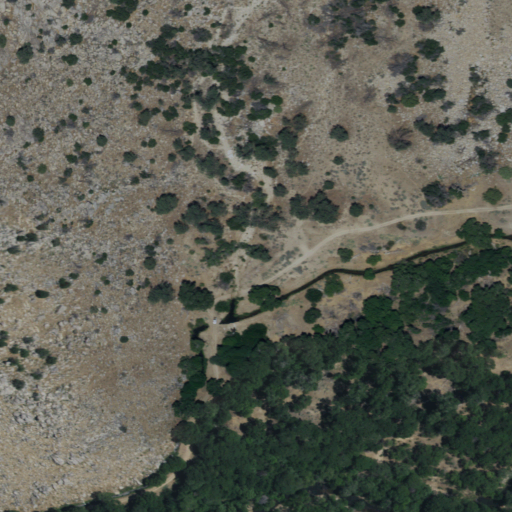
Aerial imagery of valley in California named Stormy Canyon containing shrub, woody wetlands, grassland, open development, herbaceous wetlands, and low intensity development